Question: I have two DIVs inside a parent div. I want them to be:

So I searched for examples of this because it is such a trivial problem. I tried a few examples from SO but it didn't seem to make any difference for my example. I tried vertical-align: middle; and inline-block but without any success. Here is my fiddle.
<URL>
HTML
Play A
CSS
'''
.parentBox
{
height: 100px;
}
.left_box
{
display: inline-block;
vertical-align: middle;
background:green;
float:left;
}
.right_box
{
width: 18%;
height: 100%;
display: inline-block;
vertical-align: middle;
background:blue;
float:right;
}
.inputBox
{
height:80px;
}
'''
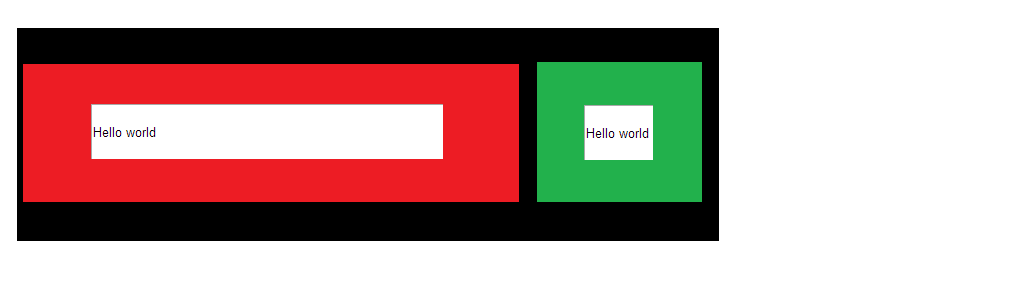
Answer: The trick here is to use 'display: table' for the parent div and 'display: table-cell' for the children; otherwise, 'vertical-align' is not respected.
## JSFiddle: DEMO
'''
.parentBox {
width: 100%;
height: 100px;
border: 1px solid lime;
display: table;
}
.left_box,
.right_box {
text-align: center;
display: table-cell;
vertical-align: middle;
}
.left_box {
background:green;
}
.right_box {
width: 18%;
height: 100%;
background:blue;
}
.inputBox {
height:80px;
}
'''